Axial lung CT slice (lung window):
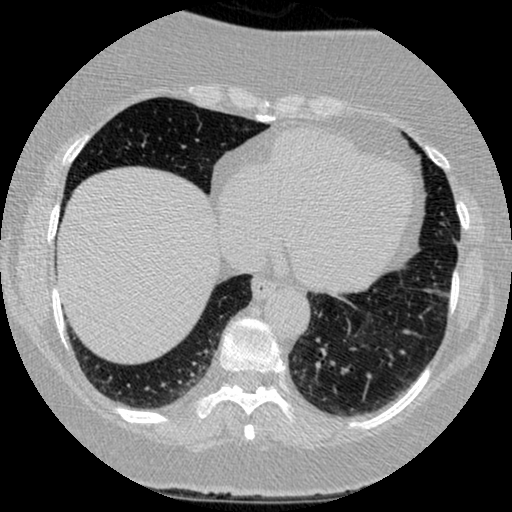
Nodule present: no